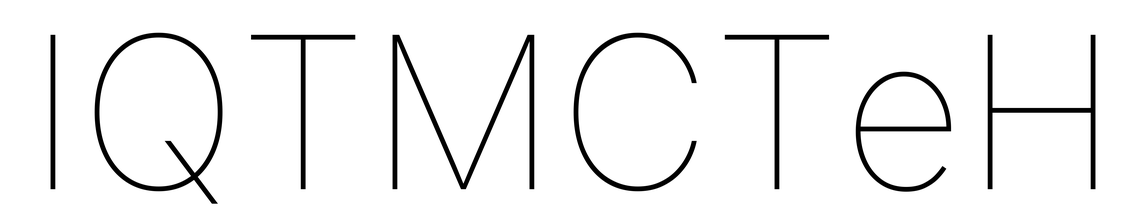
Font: Inter_Thin